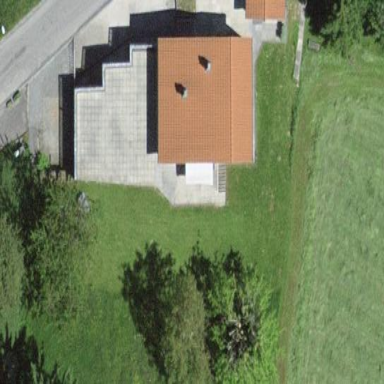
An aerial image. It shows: Residential building.